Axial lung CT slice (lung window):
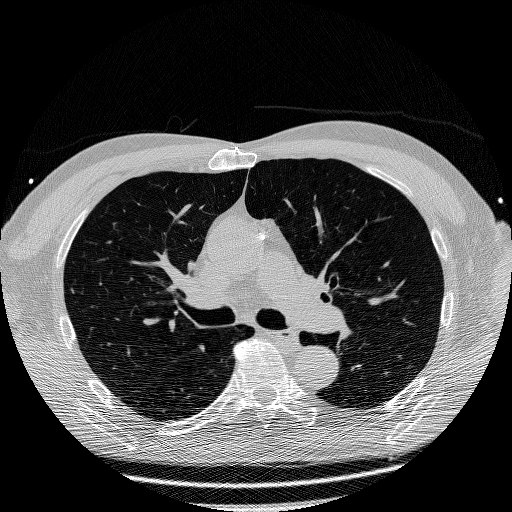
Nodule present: no